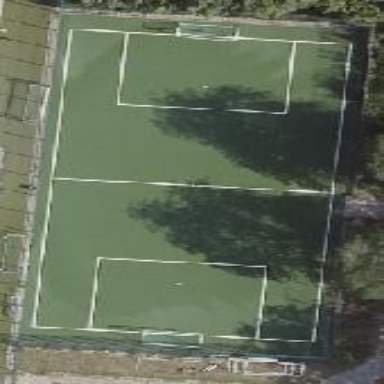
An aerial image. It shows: Soccer pitch designated for leisure and sports activities.